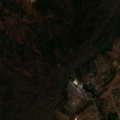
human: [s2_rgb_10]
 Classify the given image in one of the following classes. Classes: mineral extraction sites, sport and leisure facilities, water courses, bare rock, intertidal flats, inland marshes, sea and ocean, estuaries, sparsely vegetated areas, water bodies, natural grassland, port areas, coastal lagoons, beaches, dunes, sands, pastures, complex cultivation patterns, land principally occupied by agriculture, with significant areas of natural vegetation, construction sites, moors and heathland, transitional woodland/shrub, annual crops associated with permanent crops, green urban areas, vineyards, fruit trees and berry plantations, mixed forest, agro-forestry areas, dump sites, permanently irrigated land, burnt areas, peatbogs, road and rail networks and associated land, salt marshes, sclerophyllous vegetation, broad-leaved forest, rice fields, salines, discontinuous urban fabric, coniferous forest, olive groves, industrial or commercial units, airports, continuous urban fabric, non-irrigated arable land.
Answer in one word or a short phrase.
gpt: olive groves, land principally occupied by agriculture, with significant areas of natural vegetation, moors and heathland, transitional woodland/shrub